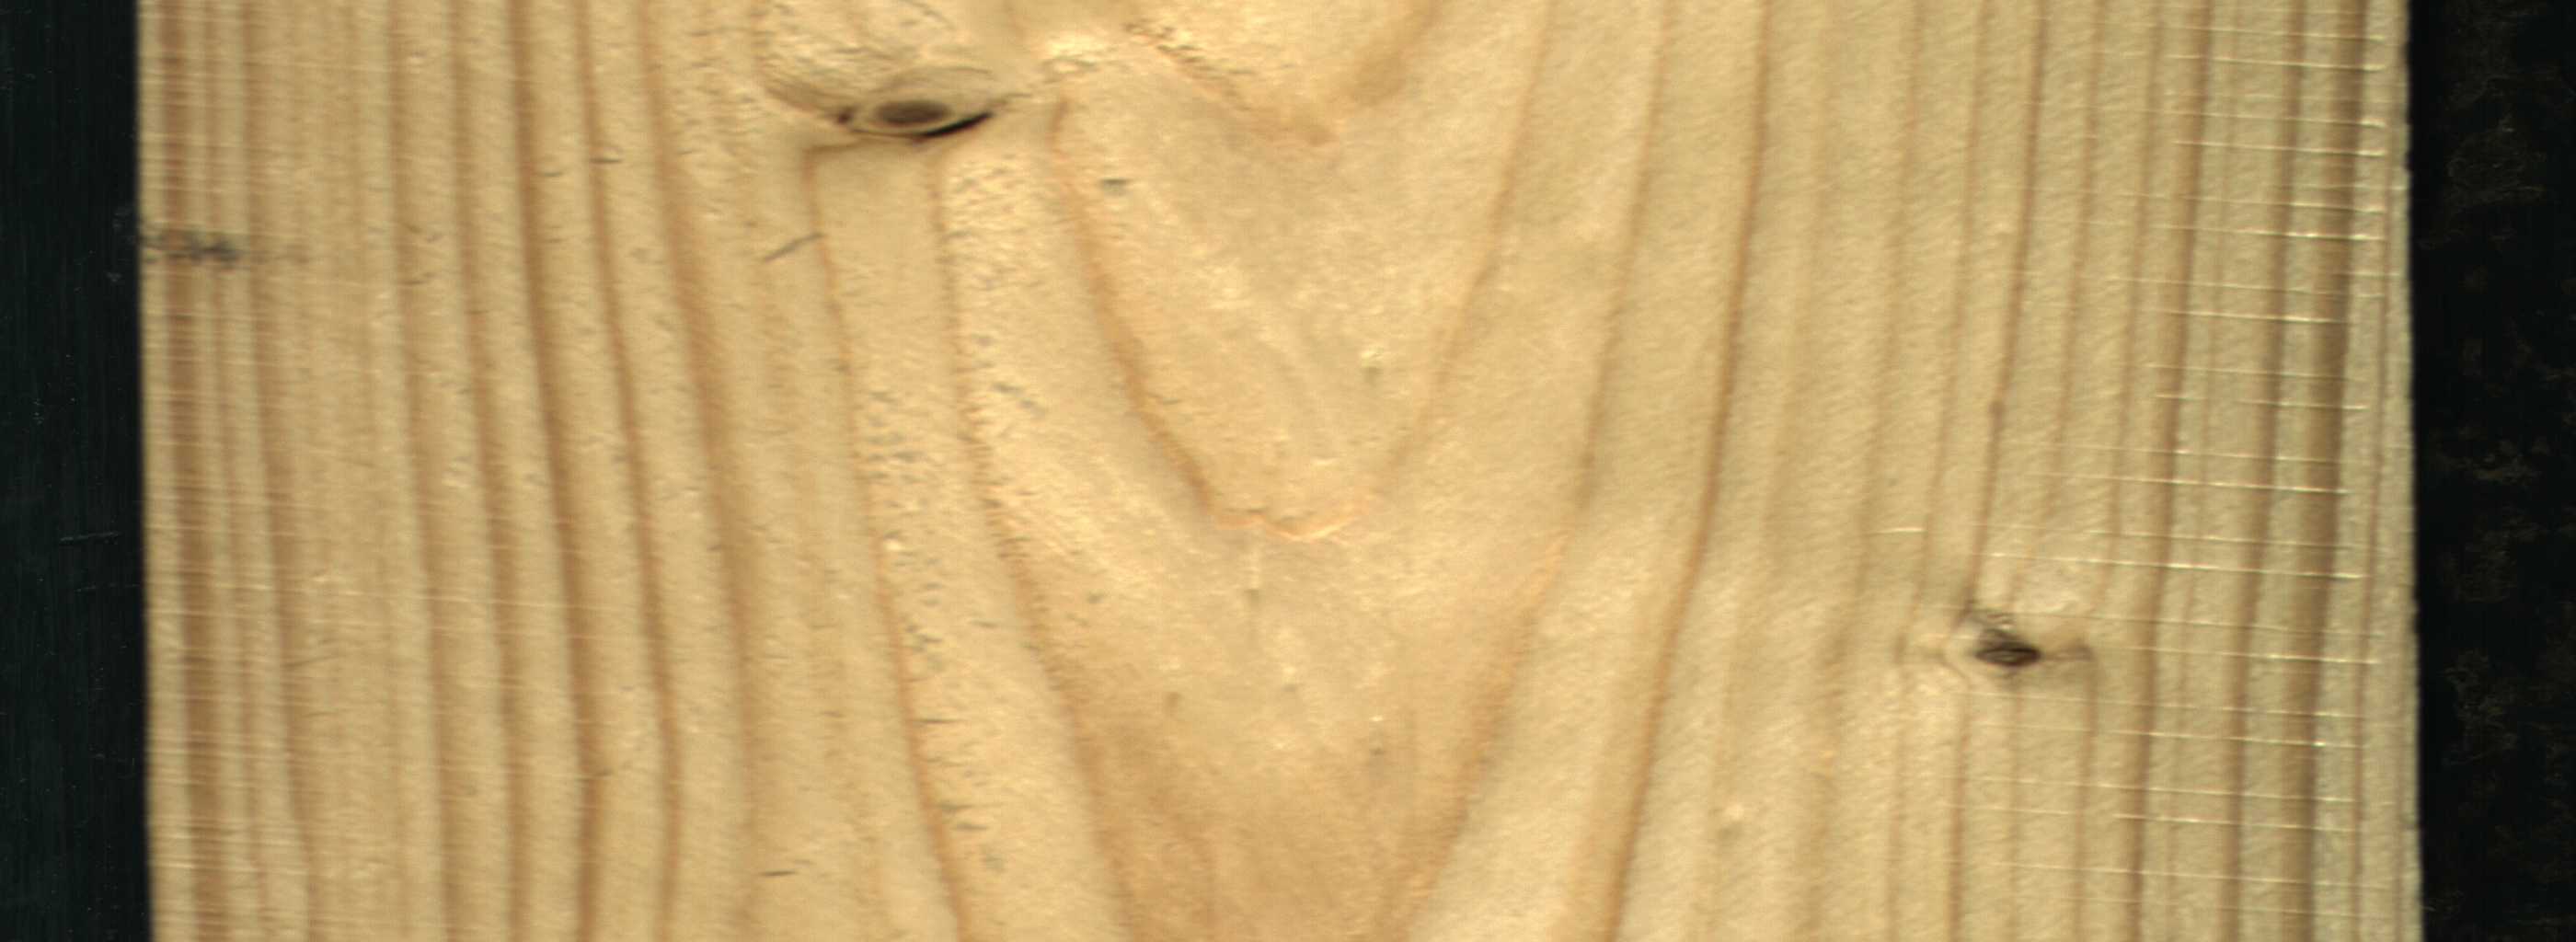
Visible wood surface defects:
Dead_Knot
Live_Knot